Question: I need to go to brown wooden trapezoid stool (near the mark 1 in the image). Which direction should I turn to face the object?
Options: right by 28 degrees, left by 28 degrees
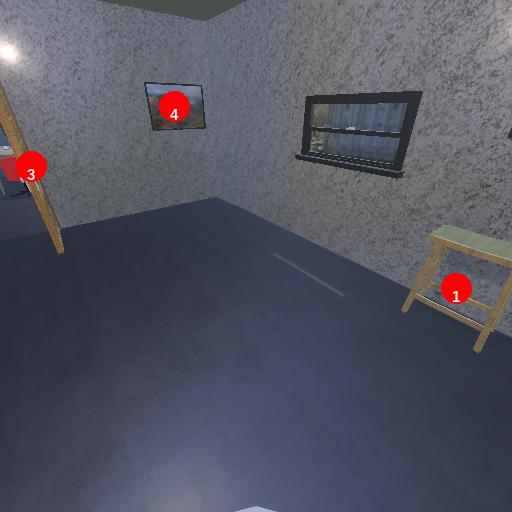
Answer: right by 28 degrees